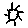
Label: sun